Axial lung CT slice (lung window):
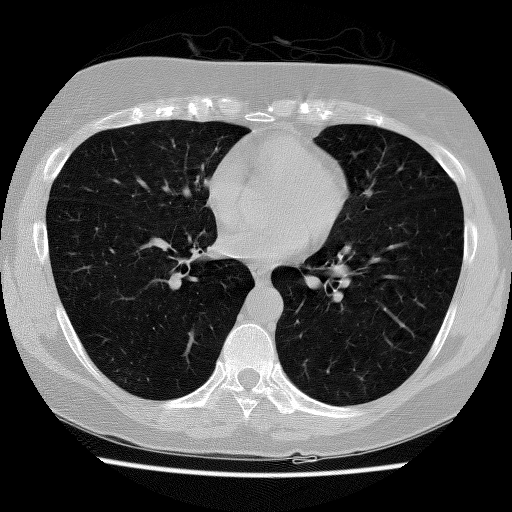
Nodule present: no